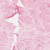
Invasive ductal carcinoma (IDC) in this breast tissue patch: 0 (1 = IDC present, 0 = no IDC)